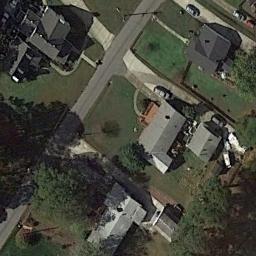
Label: residential